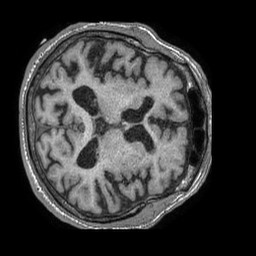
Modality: T1w
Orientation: axial
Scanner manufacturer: philips
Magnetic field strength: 1.5 T
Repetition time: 0.007593 s
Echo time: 0.003453 s